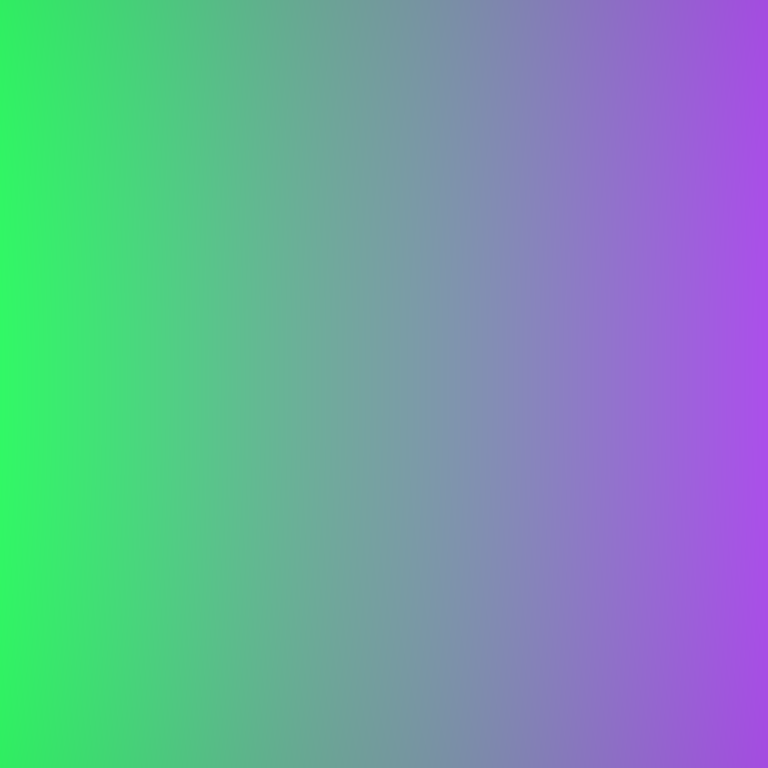
Abstract light effect, smooth gradient from vibrant green to soft purple, calm atmosphere, diffuse light, no room, no furniture, no objects.